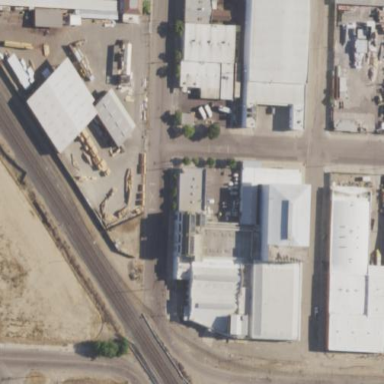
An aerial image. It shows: Industrial area.